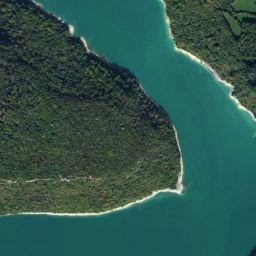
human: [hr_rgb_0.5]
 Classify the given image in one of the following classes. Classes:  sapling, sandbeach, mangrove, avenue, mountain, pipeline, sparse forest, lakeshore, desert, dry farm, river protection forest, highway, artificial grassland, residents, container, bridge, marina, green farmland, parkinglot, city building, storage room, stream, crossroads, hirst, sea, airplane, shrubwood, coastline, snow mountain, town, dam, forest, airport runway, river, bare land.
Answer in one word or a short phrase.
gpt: river